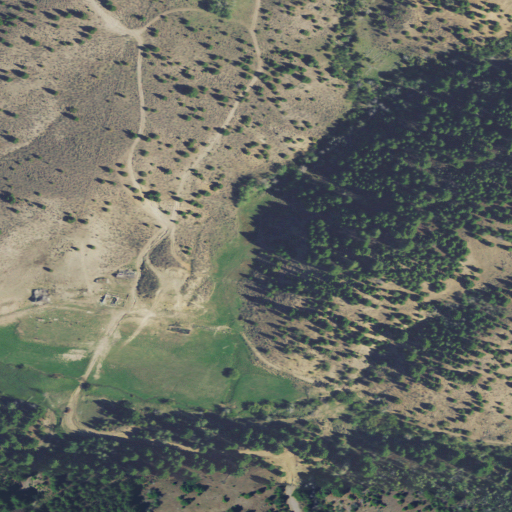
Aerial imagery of valley in Montana named Harrison Gulch containing shrub, evergreen forest, grassland, and open development